Question: On <URL>, the heading is shown on a beige background, followed by a section with a grey background.

I would like to eliminate the space underneath the title, such that the bottom of the letters are at the point where the two sections meet. I expected this to be pretty simple, probably just a matter of removing some bottom padding or margin, but I cannot figure out what is causing this space to appear under the title.
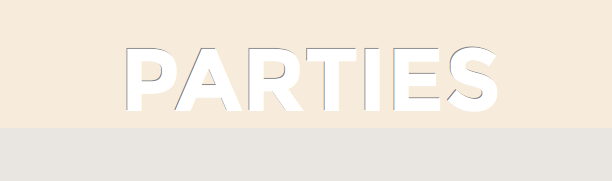
Answer: Or you can add 'margin-bottom: -18px' in 'hero-h1' class